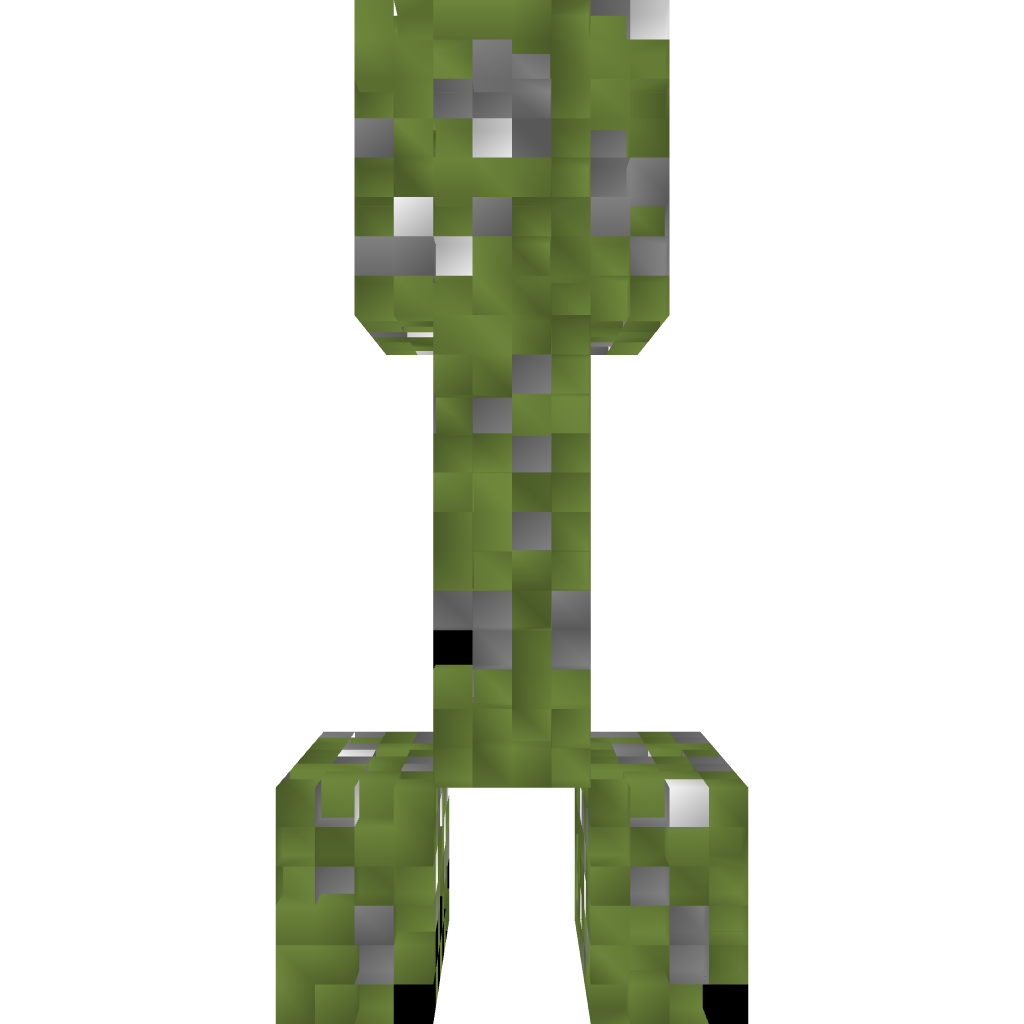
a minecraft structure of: Creeper Statue high quality